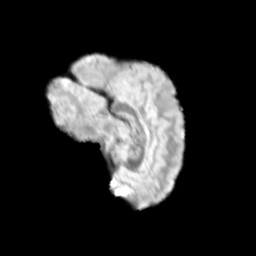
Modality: T2w
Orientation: sagittal
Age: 9
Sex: female
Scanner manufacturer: siemens
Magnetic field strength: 3 T
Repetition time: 3.8 s
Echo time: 0.07 s